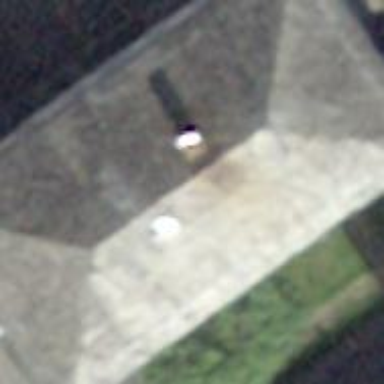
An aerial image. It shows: Building with hipped roof shape.